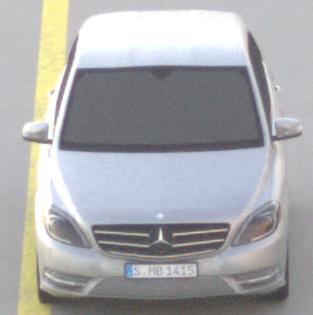
Make: Mercedes-Benz
Model: B 180 BlueEFFICIENCY
Detailed model: B-Class (246)
Model produced from: 2011/11
Model produced until: 2012/10
Doors: 5
Color: white
Road condition: dry road
Daytime: sunrise or sunset
Contrast: low contrast